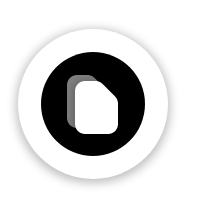
Cursor type: copy
OS/theme: linux-google-cursor
Variant: black